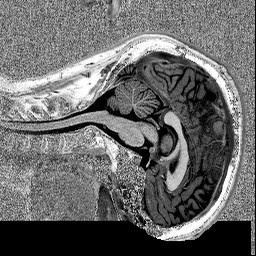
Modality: MP2RAGE
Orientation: sagittal
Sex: male